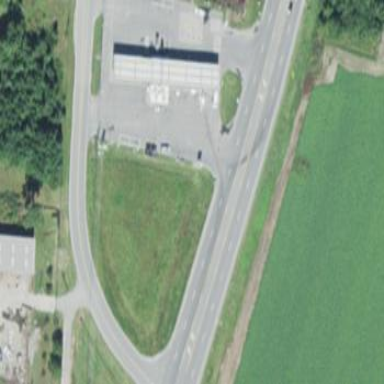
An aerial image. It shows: Fuel station.